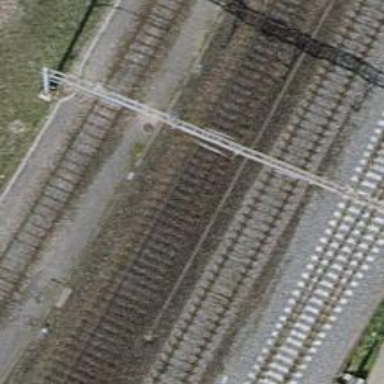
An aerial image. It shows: Single railway track with electrified contact line.